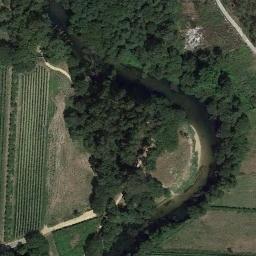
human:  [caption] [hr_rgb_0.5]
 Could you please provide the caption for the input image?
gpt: The dark green river is flanked by lots of trees .

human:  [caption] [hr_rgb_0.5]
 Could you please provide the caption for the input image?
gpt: The river goes through farmland and trees .

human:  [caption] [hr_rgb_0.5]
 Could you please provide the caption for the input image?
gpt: A curved, Semicircular green river with green and tan mixed fields on both sides, And green forests .

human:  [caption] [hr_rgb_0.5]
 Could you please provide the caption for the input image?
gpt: There are many trees around the river .

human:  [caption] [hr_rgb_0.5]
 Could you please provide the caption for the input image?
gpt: There are many green trees near the river .